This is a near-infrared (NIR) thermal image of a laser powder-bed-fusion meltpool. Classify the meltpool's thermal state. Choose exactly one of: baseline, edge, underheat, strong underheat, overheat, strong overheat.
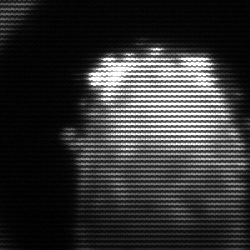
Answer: baseline